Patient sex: M
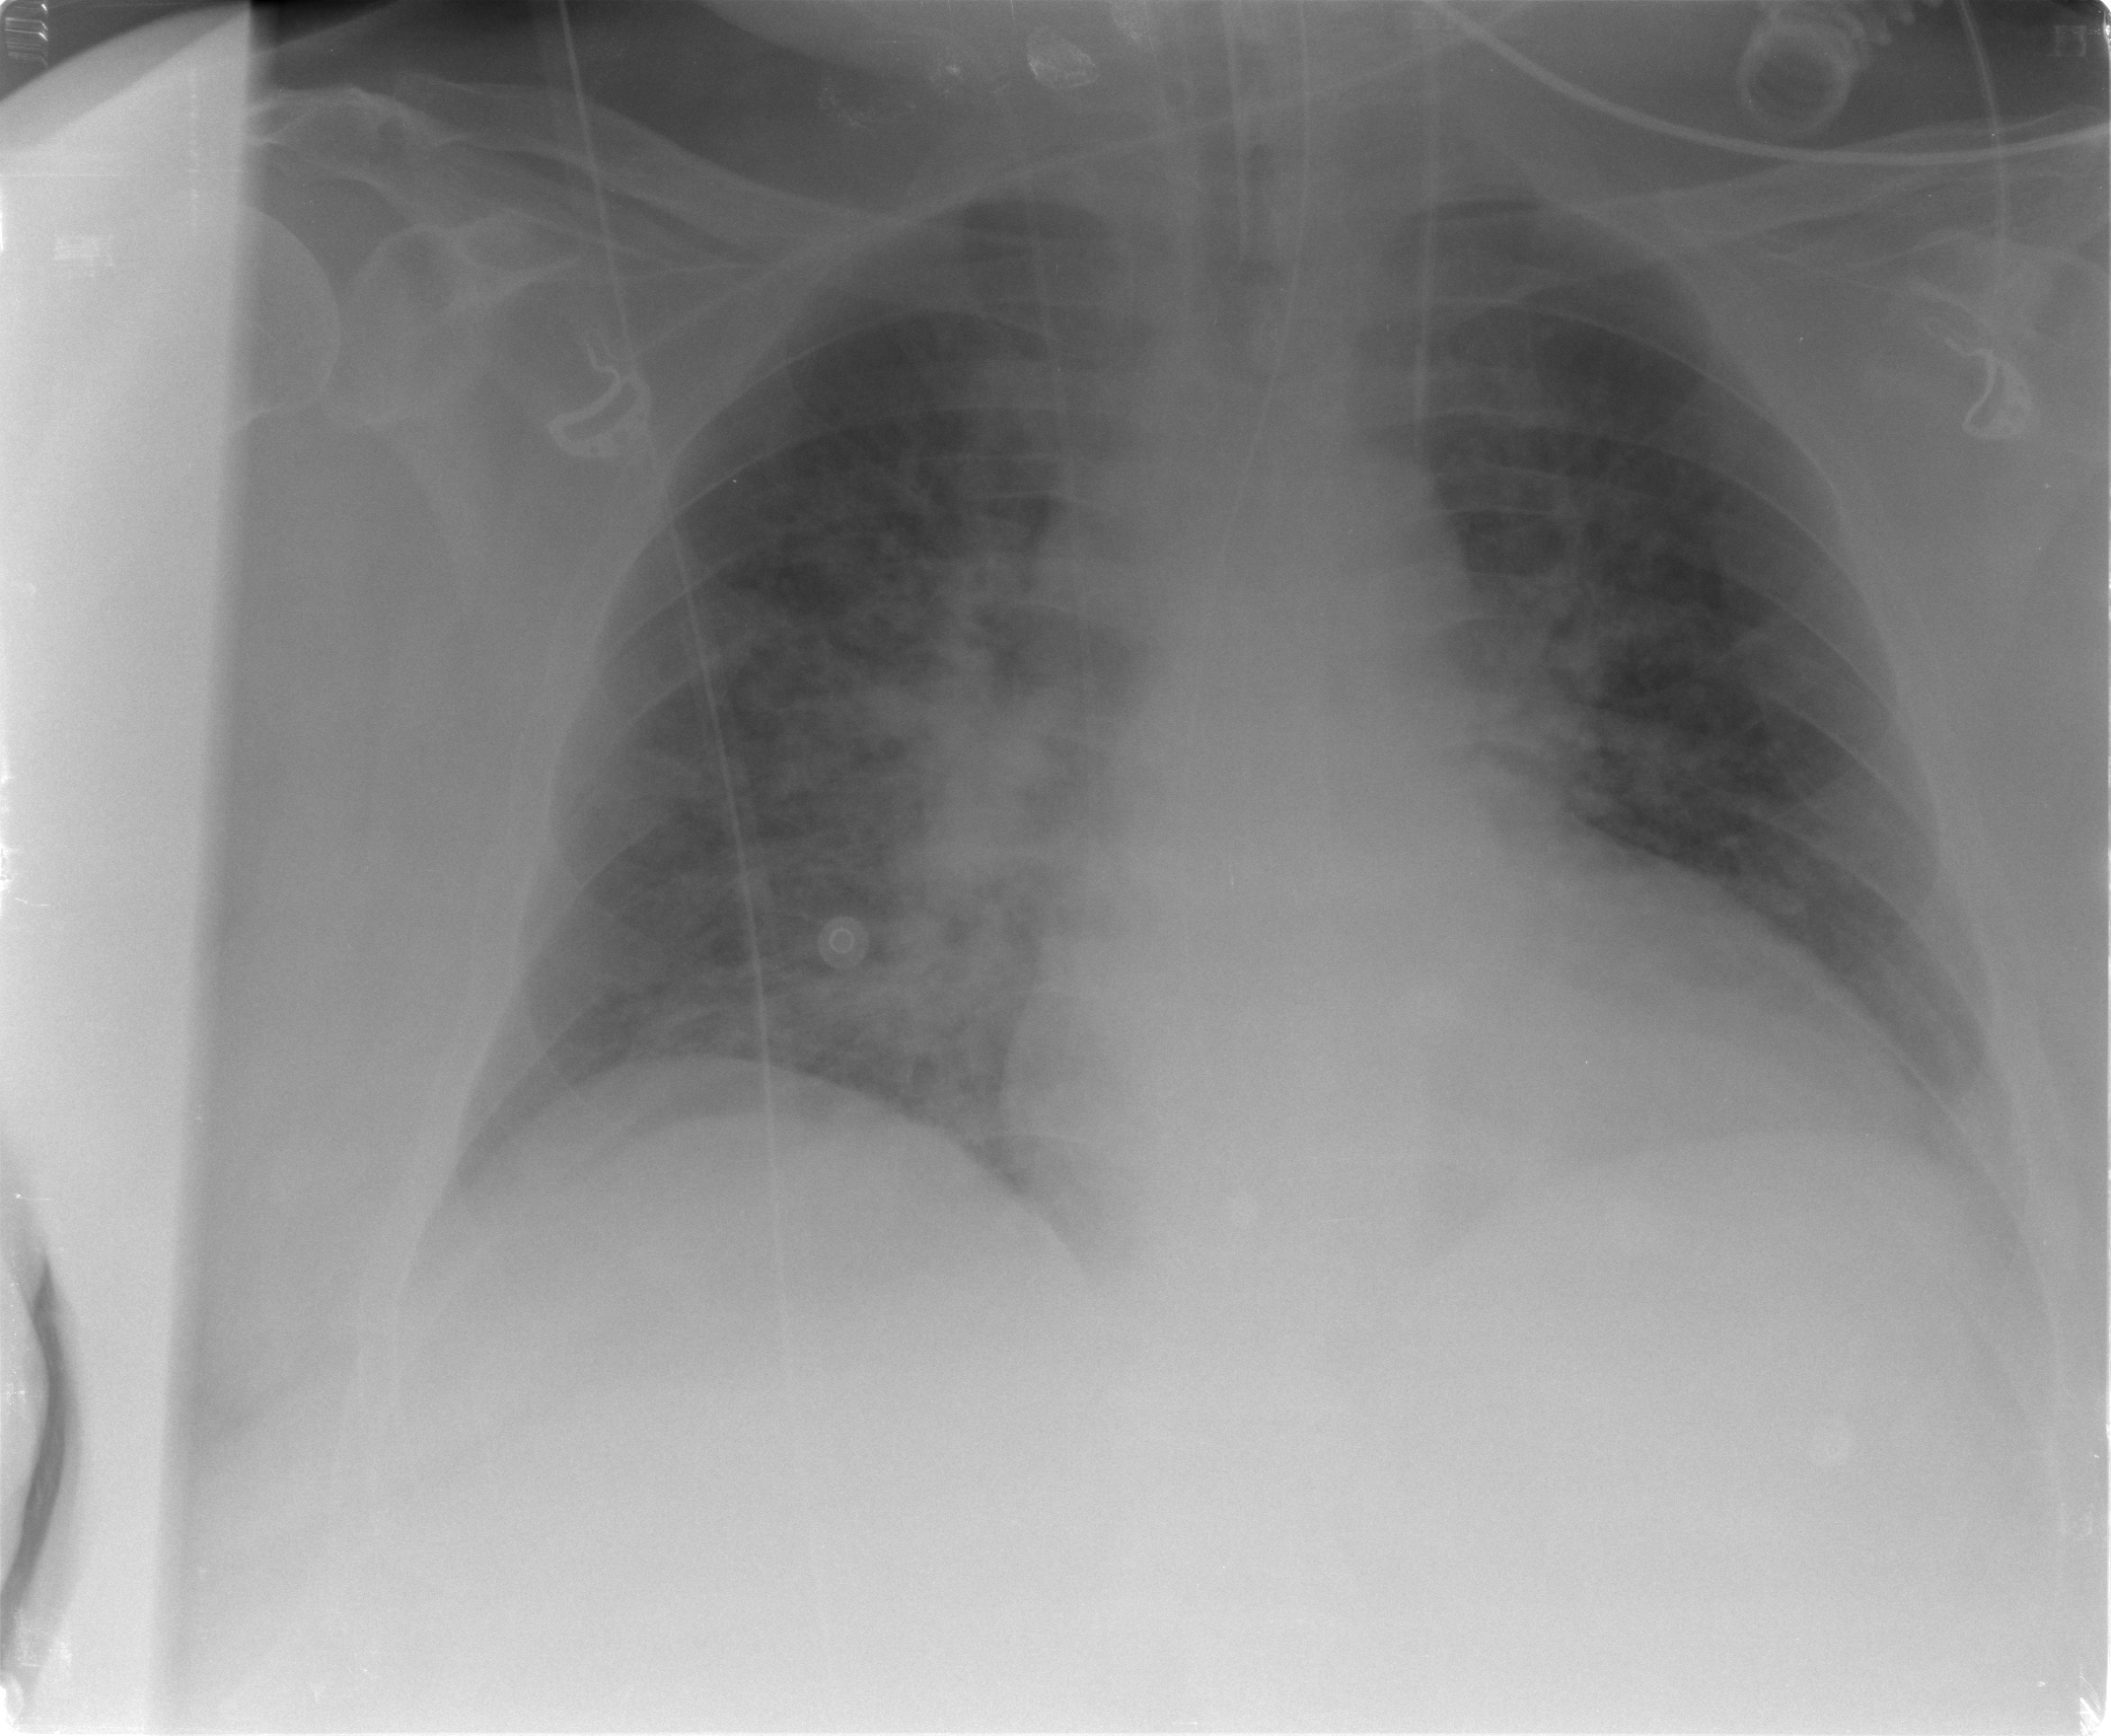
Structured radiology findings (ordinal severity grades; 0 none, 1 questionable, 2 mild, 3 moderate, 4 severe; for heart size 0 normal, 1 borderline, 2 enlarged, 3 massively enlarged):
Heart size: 1
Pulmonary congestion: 2
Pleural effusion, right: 0
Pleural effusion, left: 0
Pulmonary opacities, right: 2
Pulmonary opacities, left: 0
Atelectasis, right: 0
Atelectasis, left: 1